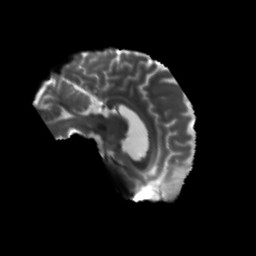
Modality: T2w
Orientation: sagittal
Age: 54
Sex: male
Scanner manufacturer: siemens
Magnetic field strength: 3 T
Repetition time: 5.25 s
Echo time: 0.08 s